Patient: sex F, age 57
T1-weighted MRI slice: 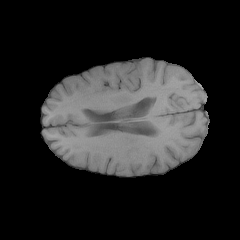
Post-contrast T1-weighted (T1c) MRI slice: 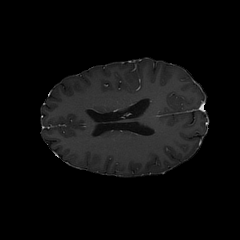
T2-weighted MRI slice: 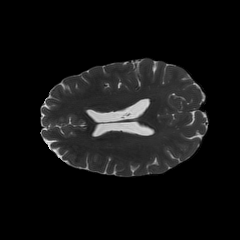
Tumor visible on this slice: no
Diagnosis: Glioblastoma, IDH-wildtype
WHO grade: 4